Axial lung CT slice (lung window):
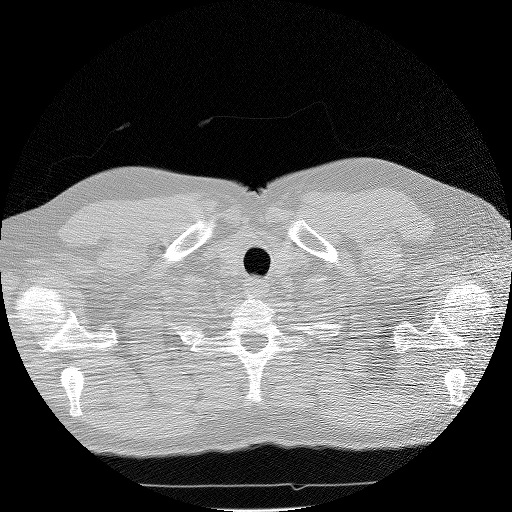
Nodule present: no